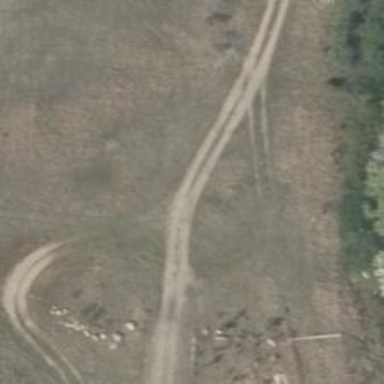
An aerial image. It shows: Gravel track with grade5 tracktype.